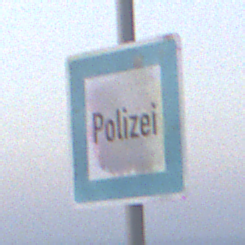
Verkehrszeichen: Polizei
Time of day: SunriseSunset
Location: Outdoor (Suburban)
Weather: Clear
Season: NotSpecified
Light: Natural